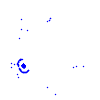
Particle: electron